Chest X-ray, PA view. Patient: 65 years old, sex M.
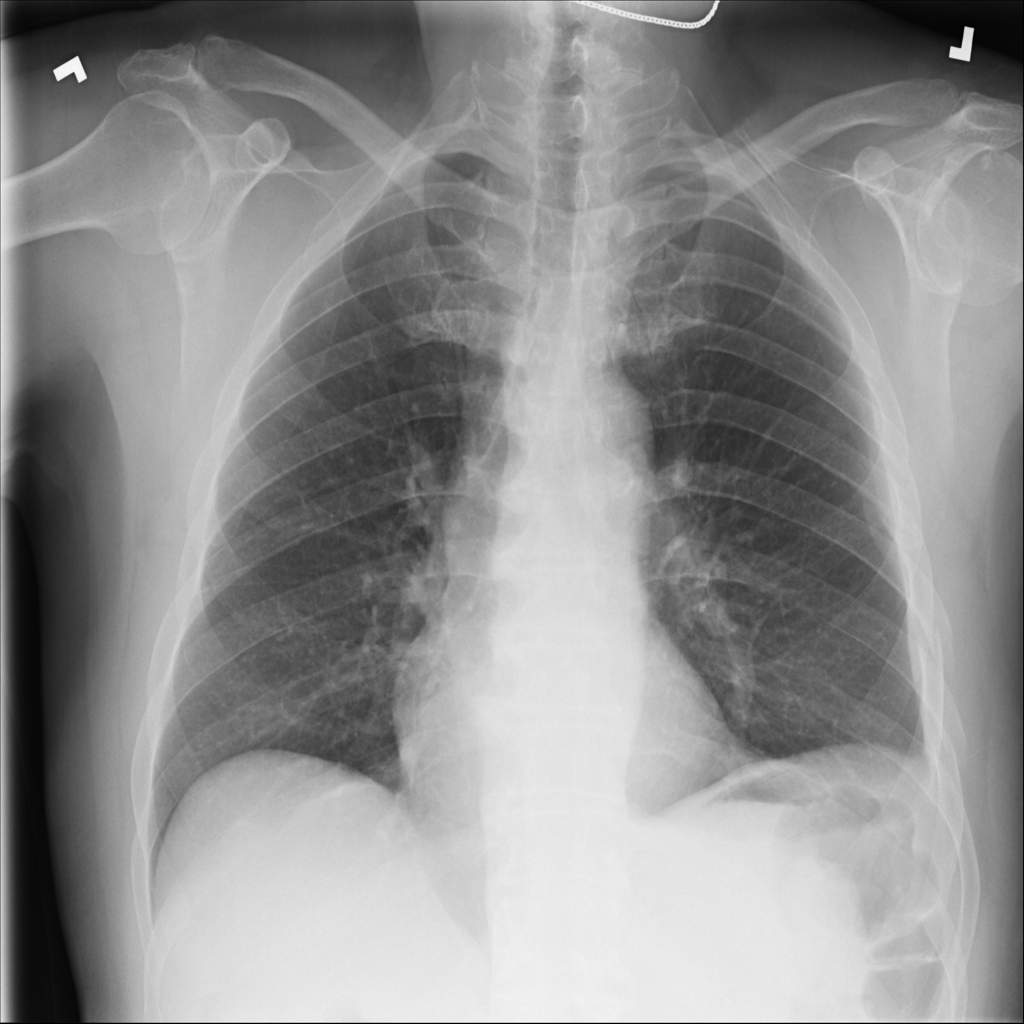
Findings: No Finding